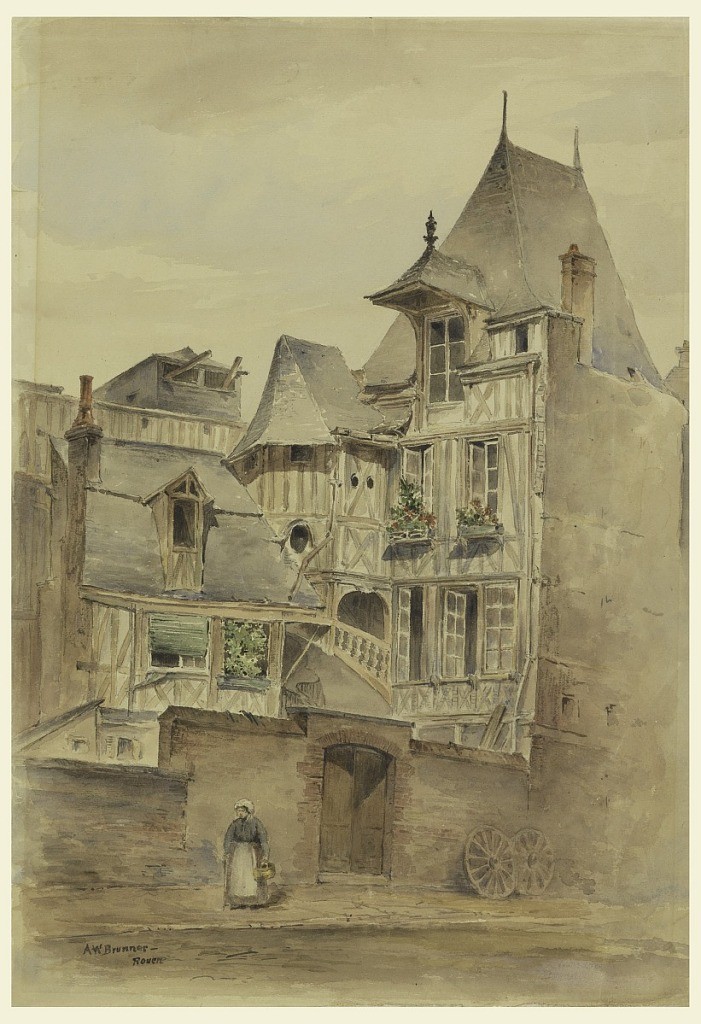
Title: Street Scene with Medieval Houses
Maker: Arnold William Brunner, American, 1857–1925
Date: ca. 1885
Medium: Graphite, pen and ink, brush and watercolor on greyish paper
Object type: Drawing
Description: Street scene with a wall enclosing the court of a medieval house with an open staircase and projecting ones. A woman is seen carrying a basket.